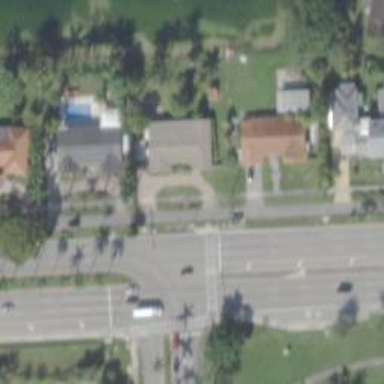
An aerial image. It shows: Primary highway with separate asphalt sidewalks.